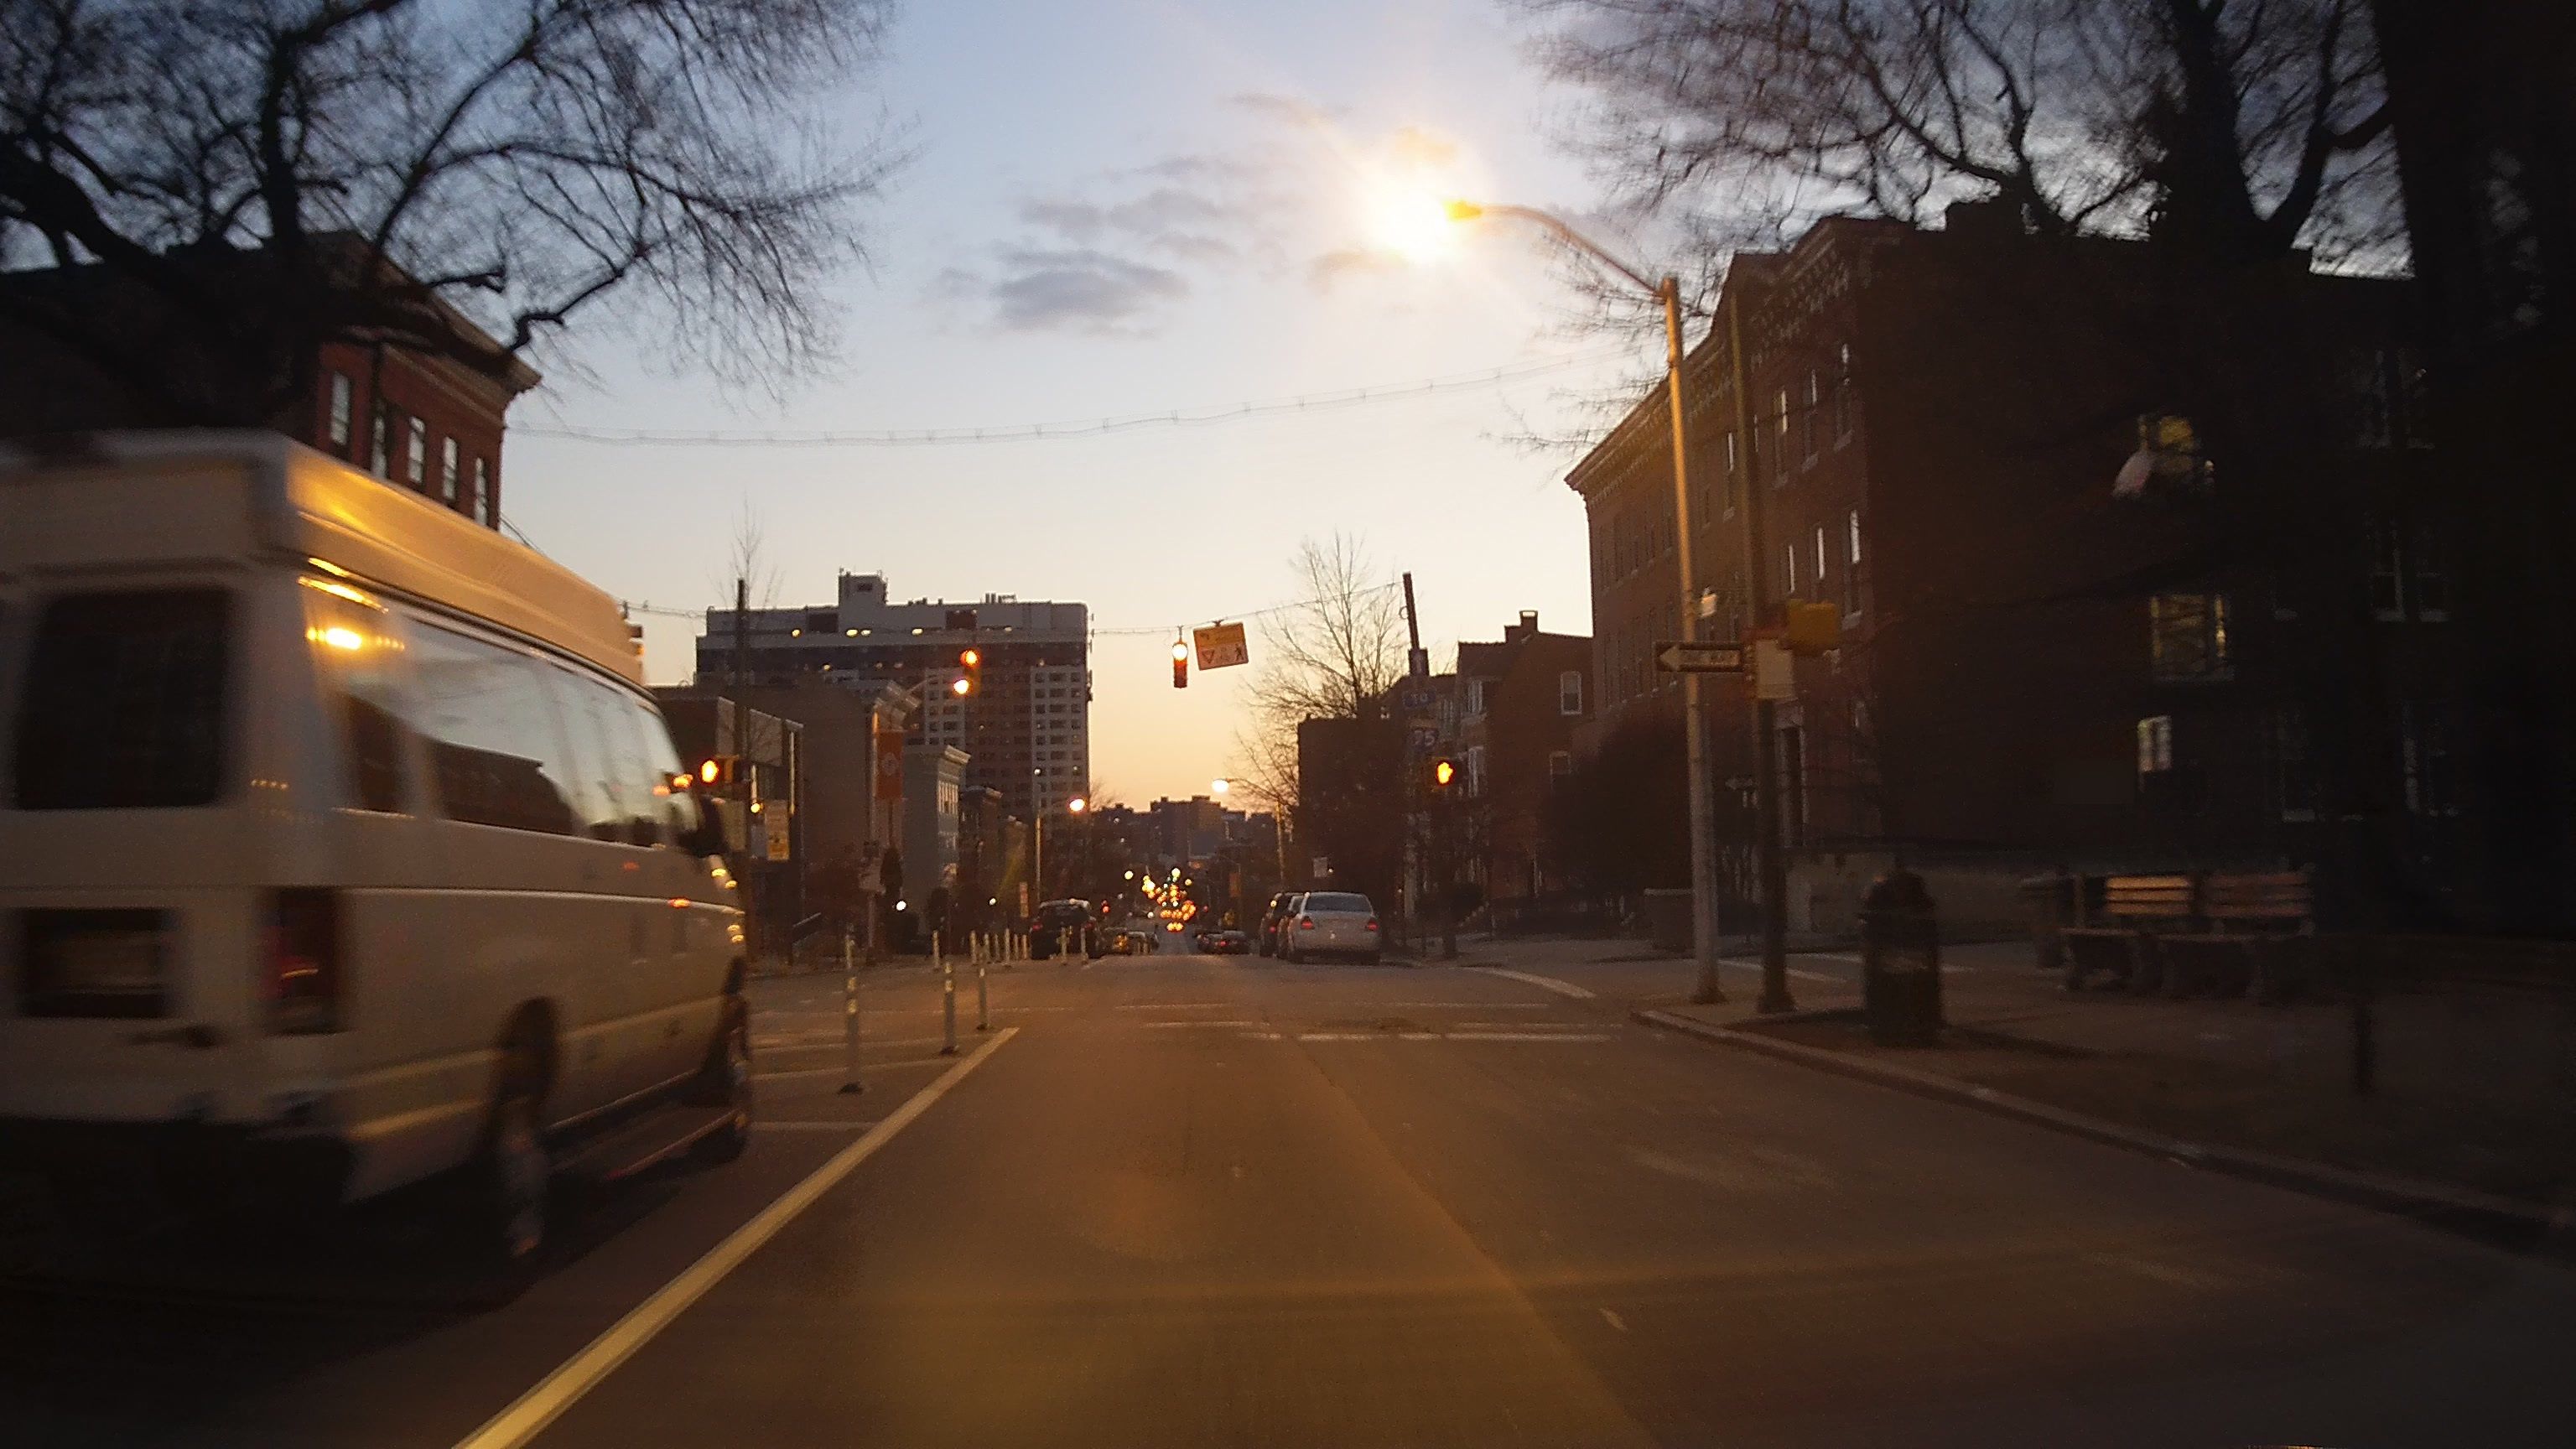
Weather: clear
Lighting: dusk/dawn
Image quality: good
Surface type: driving surface
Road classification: secondary
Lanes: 2
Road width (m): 2.0
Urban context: urban centre
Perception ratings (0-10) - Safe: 2.6, Lively: 6.78, Beautiful: 8.72, Boring: 4.19, Depressing: 2.09, Wealthy: 4.46